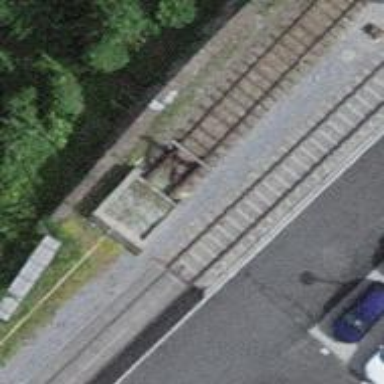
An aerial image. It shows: Railway buffer stop.